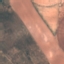
Land use / land cover: AnnualCrop